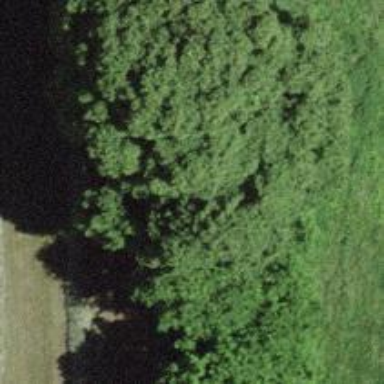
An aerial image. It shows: Row of trees in natural setting.